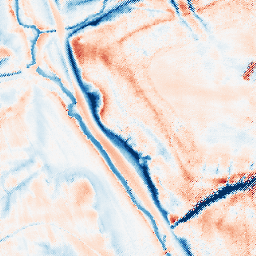
Category: edge_preserving
Decomposition family: guided
Decomposition parameters: radius: 8
eps: 1
Upsampling method: regularized
Upsampling parameters: scale: 4
lambda_reg: 0.1
Upsampling scale: 4